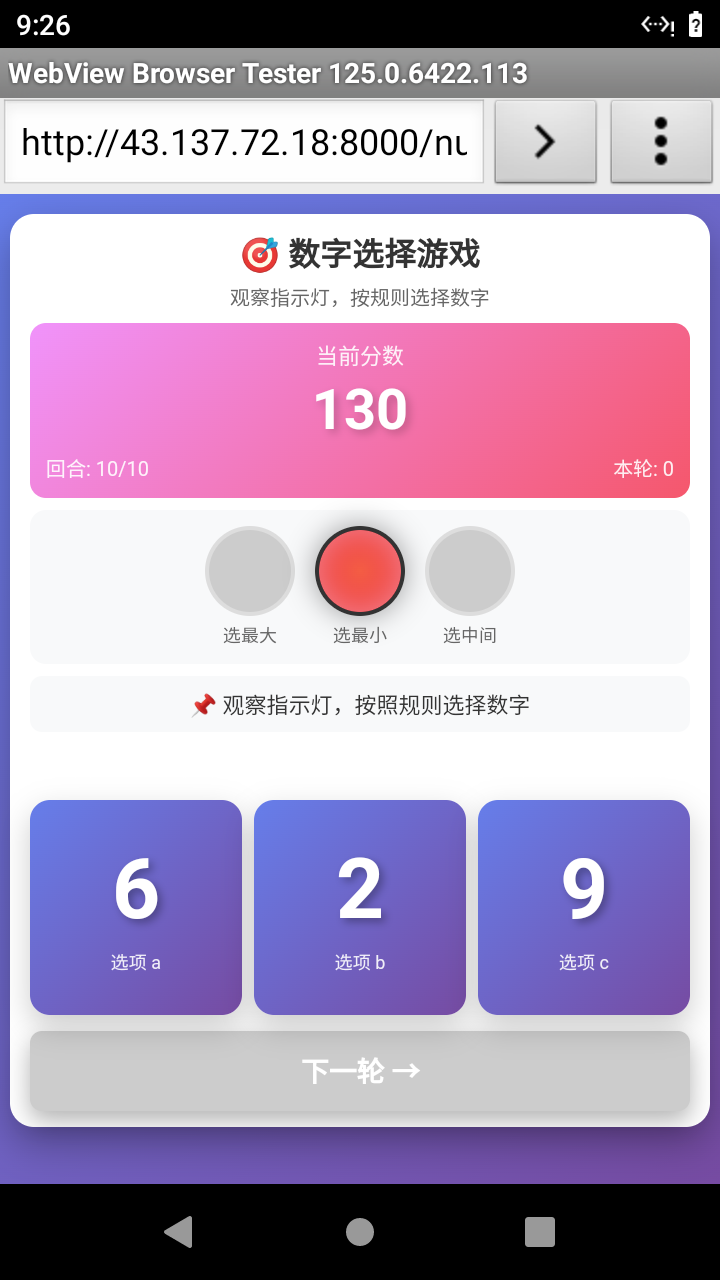

Select the correct number based on the traffic light color.
Answer: 1